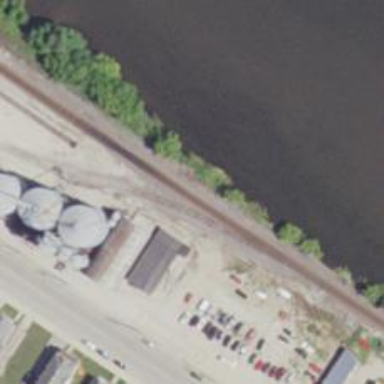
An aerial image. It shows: Railway yard in service.